Field crop: tomato
Growth stage: 1
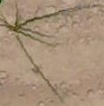
Species: cyperus